Question: I think i have a somewhat simple problem but due to my lack of experience in DB modelling and SQL i'm unable to get the right solution,
i can draw the basic concept but i'm having a hard time to implement a solution
Let's say i have some sets A,B and C.
A is inside B
B is inside C
A is the set of the 10 objects with greatest value inside B set
B is the set of all values greater than 100
C is the set of all values greater than 50

that's the easy part,
Now i need to get 50 objects with the greatst value from C that are not inside A
How would i translate that problem to the SQL language, or what commands, tools or design patterns should i use to solve this problem?
I'm not sure if I was clear enough,
again sorry if the problem is too trivial for some, but i'm trying to learn more about SQL and designs.
I'm looking for a general solution that it's not bound by a framework or OS
Thanks for any help
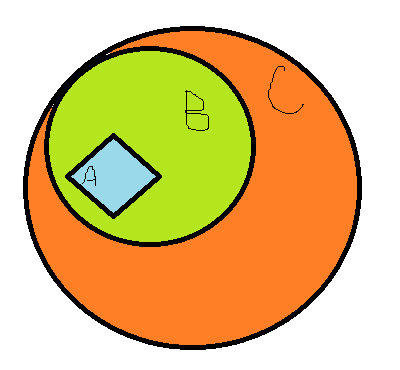
Answer: Let me assume that you have a table 't' with a 'value' column, and that the labels "A", "B", and "C" are based on these.
'''
select t.*
from t left outer join
(select value
from t
where value >= 100
order by value desc
limit 1
) A
on t.value = A.value
where t.value >= 50 and A.value is null
order by value desc
limit 50;
'''
The use of 'limit' is database specific. It might be 'top' or 'rownum' in the 'where' clause or something else depending on the database.
EDIT:
If the sets are large enough, you could just do:
'''
select t.*
from t
where value >= 50 and value < 100
order by value desc
limit 50;
'''